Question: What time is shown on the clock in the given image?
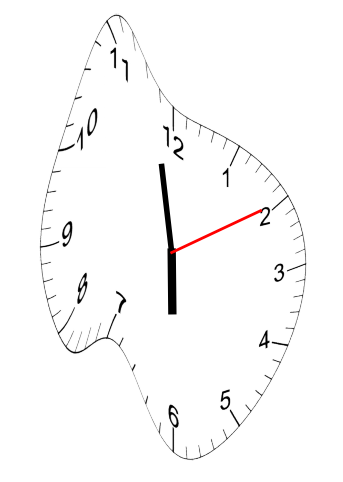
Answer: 05:58:10